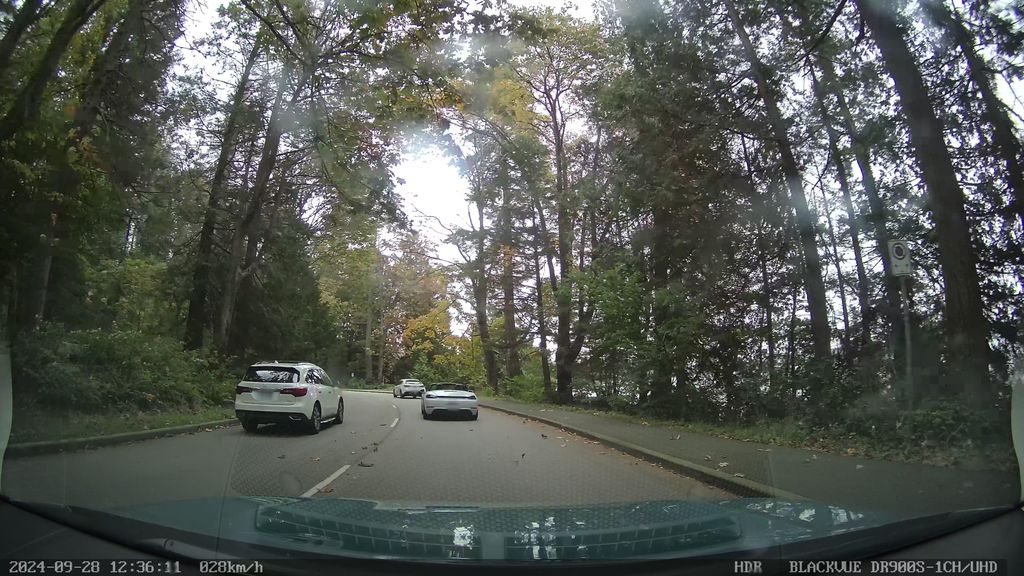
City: vancouver